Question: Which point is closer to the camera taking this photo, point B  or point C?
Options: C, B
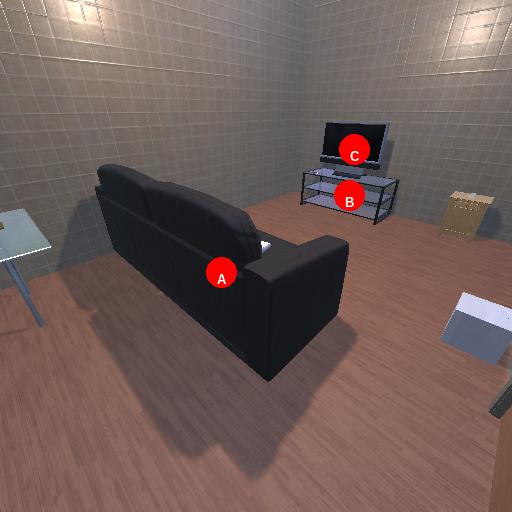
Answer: C